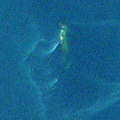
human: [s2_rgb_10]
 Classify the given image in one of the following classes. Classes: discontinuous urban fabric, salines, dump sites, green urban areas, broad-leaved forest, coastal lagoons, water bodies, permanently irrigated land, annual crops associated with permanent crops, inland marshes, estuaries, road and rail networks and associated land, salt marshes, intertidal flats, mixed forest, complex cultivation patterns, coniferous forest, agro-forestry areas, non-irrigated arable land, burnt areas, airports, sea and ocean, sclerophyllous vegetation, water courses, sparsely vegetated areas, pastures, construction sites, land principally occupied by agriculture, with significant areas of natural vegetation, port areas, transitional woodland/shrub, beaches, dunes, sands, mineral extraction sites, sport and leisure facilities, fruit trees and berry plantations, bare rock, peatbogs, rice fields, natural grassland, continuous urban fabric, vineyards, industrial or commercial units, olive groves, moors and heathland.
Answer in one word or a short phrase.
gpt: sea and ocean